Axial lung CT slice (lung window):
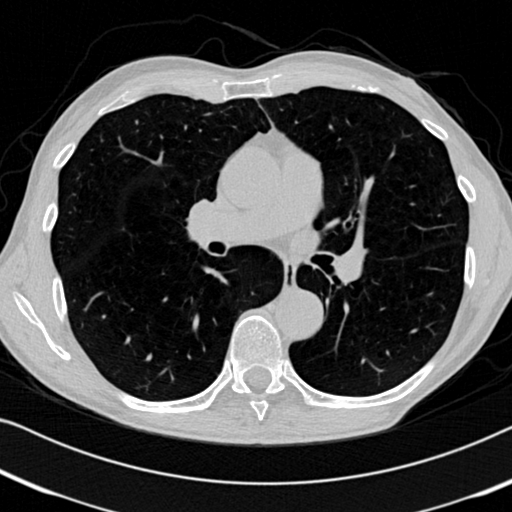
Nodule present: no